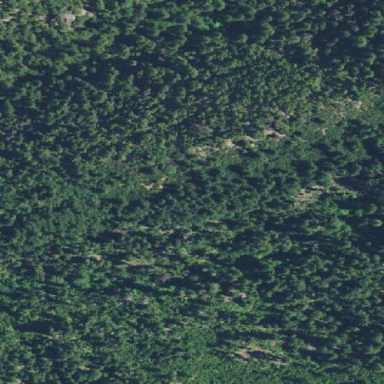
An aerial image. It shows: Forest area.